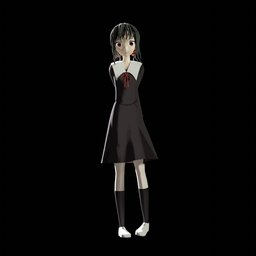
Label: people